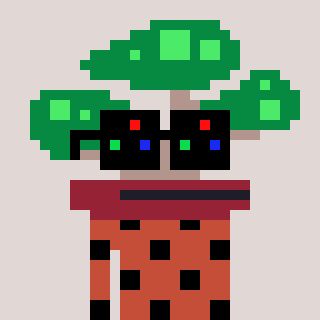
a pixel art character with square black sunglasses, a bonsai-shaped head and a rust-colored body on a warm background